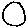
Label: circle